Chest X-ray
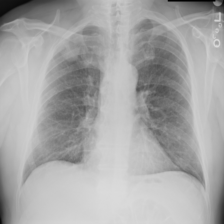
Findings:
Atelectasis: negative
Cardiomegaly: negative
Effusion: negative
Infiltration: negative
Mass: negative
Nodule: negative
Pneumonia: negative
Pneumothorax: negative
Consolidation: negative
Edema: negative
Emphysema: negative
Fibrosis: negative
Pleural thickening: negative
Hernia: negative